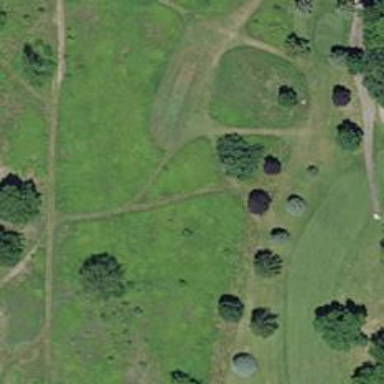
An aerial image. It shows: Path for golf carts.